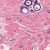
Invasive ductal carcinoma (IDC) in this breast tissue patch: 0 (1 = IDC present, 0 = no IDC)